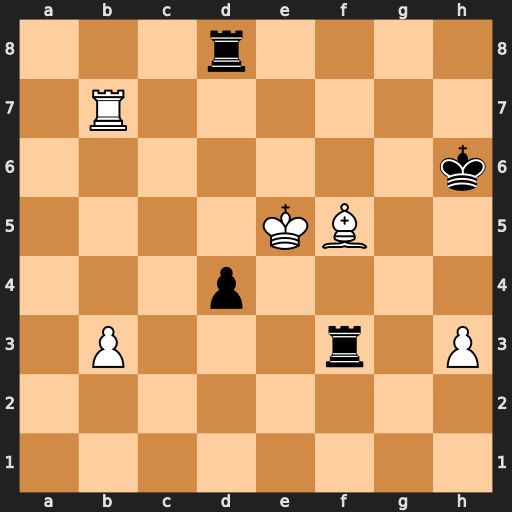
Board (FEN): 3r4/1R6/7k/4KB2/3p4/1P3r1P/8/8
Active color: w
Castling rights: -
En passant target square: -
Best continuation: Rh7+ Kg5 h4#